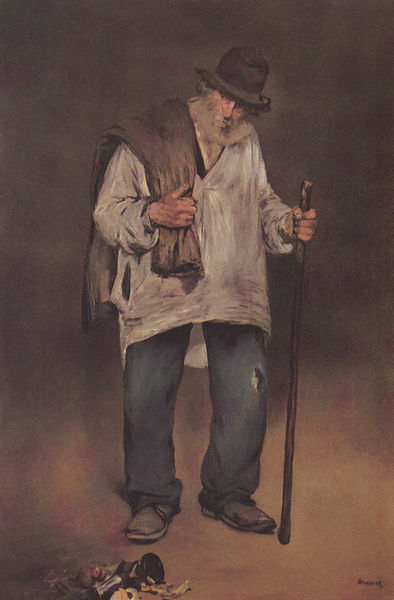
Titel: Der Lumpensammler
Künstler: Édouard Manet
Standort: Pasadena (California)
Institution: Norton Simon Museum
Schlagwörter: blau, dunkel, fuß, gemälde, hand, kopf, laub, mann, schatten, weiß, aquarell, braun, finger, frankreich, grau, hell, hintergrund, hut, licht, mund, nase, schwarz, stirn, blick, rose, malerei, alt, bart, flasche, hemd, hose, jacke, wand, arm, augen, barock, bluse, falten, gesicht, halten, mensch, stehen, vollbart, bild, hände, portrait, porträt, signatur, öl, erde, boden, auge, figur, mantel, decke, gebeugt, schulter, sack, stock, beine, füße, düster, alter mann, gehstock, schuhe, schule, stab, lehm, manet, edouard manet, knie, reste, alter, greis, lumpen, wandern, haufen, steht, loch, beutel, schuh, löcher, beugen, wanderer, dreck, gebückt, hochkant, bettler, skeptisch, balu, blaue hose, wanderstab, weiser, armut, hemnd, scherben, riss, dreckig, abfall, schue, zerknittert, müll, schmutzig, hausierer, unrat, ungepflegt, armer, zerschlissen, über, penner, beione, obdachloser, schuhe arm, landstreicher, gebrechlich, sacke, gescicht, clochard, ralismus, weißer bart, drinne, bettelr, mund#, dreckj, lump, umtreiber, unrath